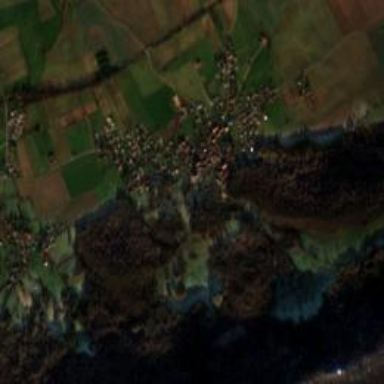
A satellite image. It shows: Village area.